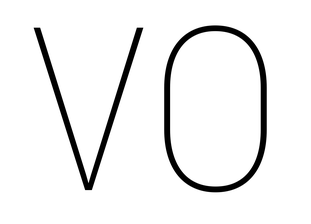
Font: Roboto_Condensed_Thin